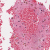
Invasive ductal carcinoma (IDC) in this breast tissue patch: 0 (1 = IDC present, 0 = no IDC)